Field crop: maize
Growth stage: 2
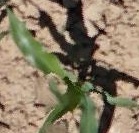
Species: maize